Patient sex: M
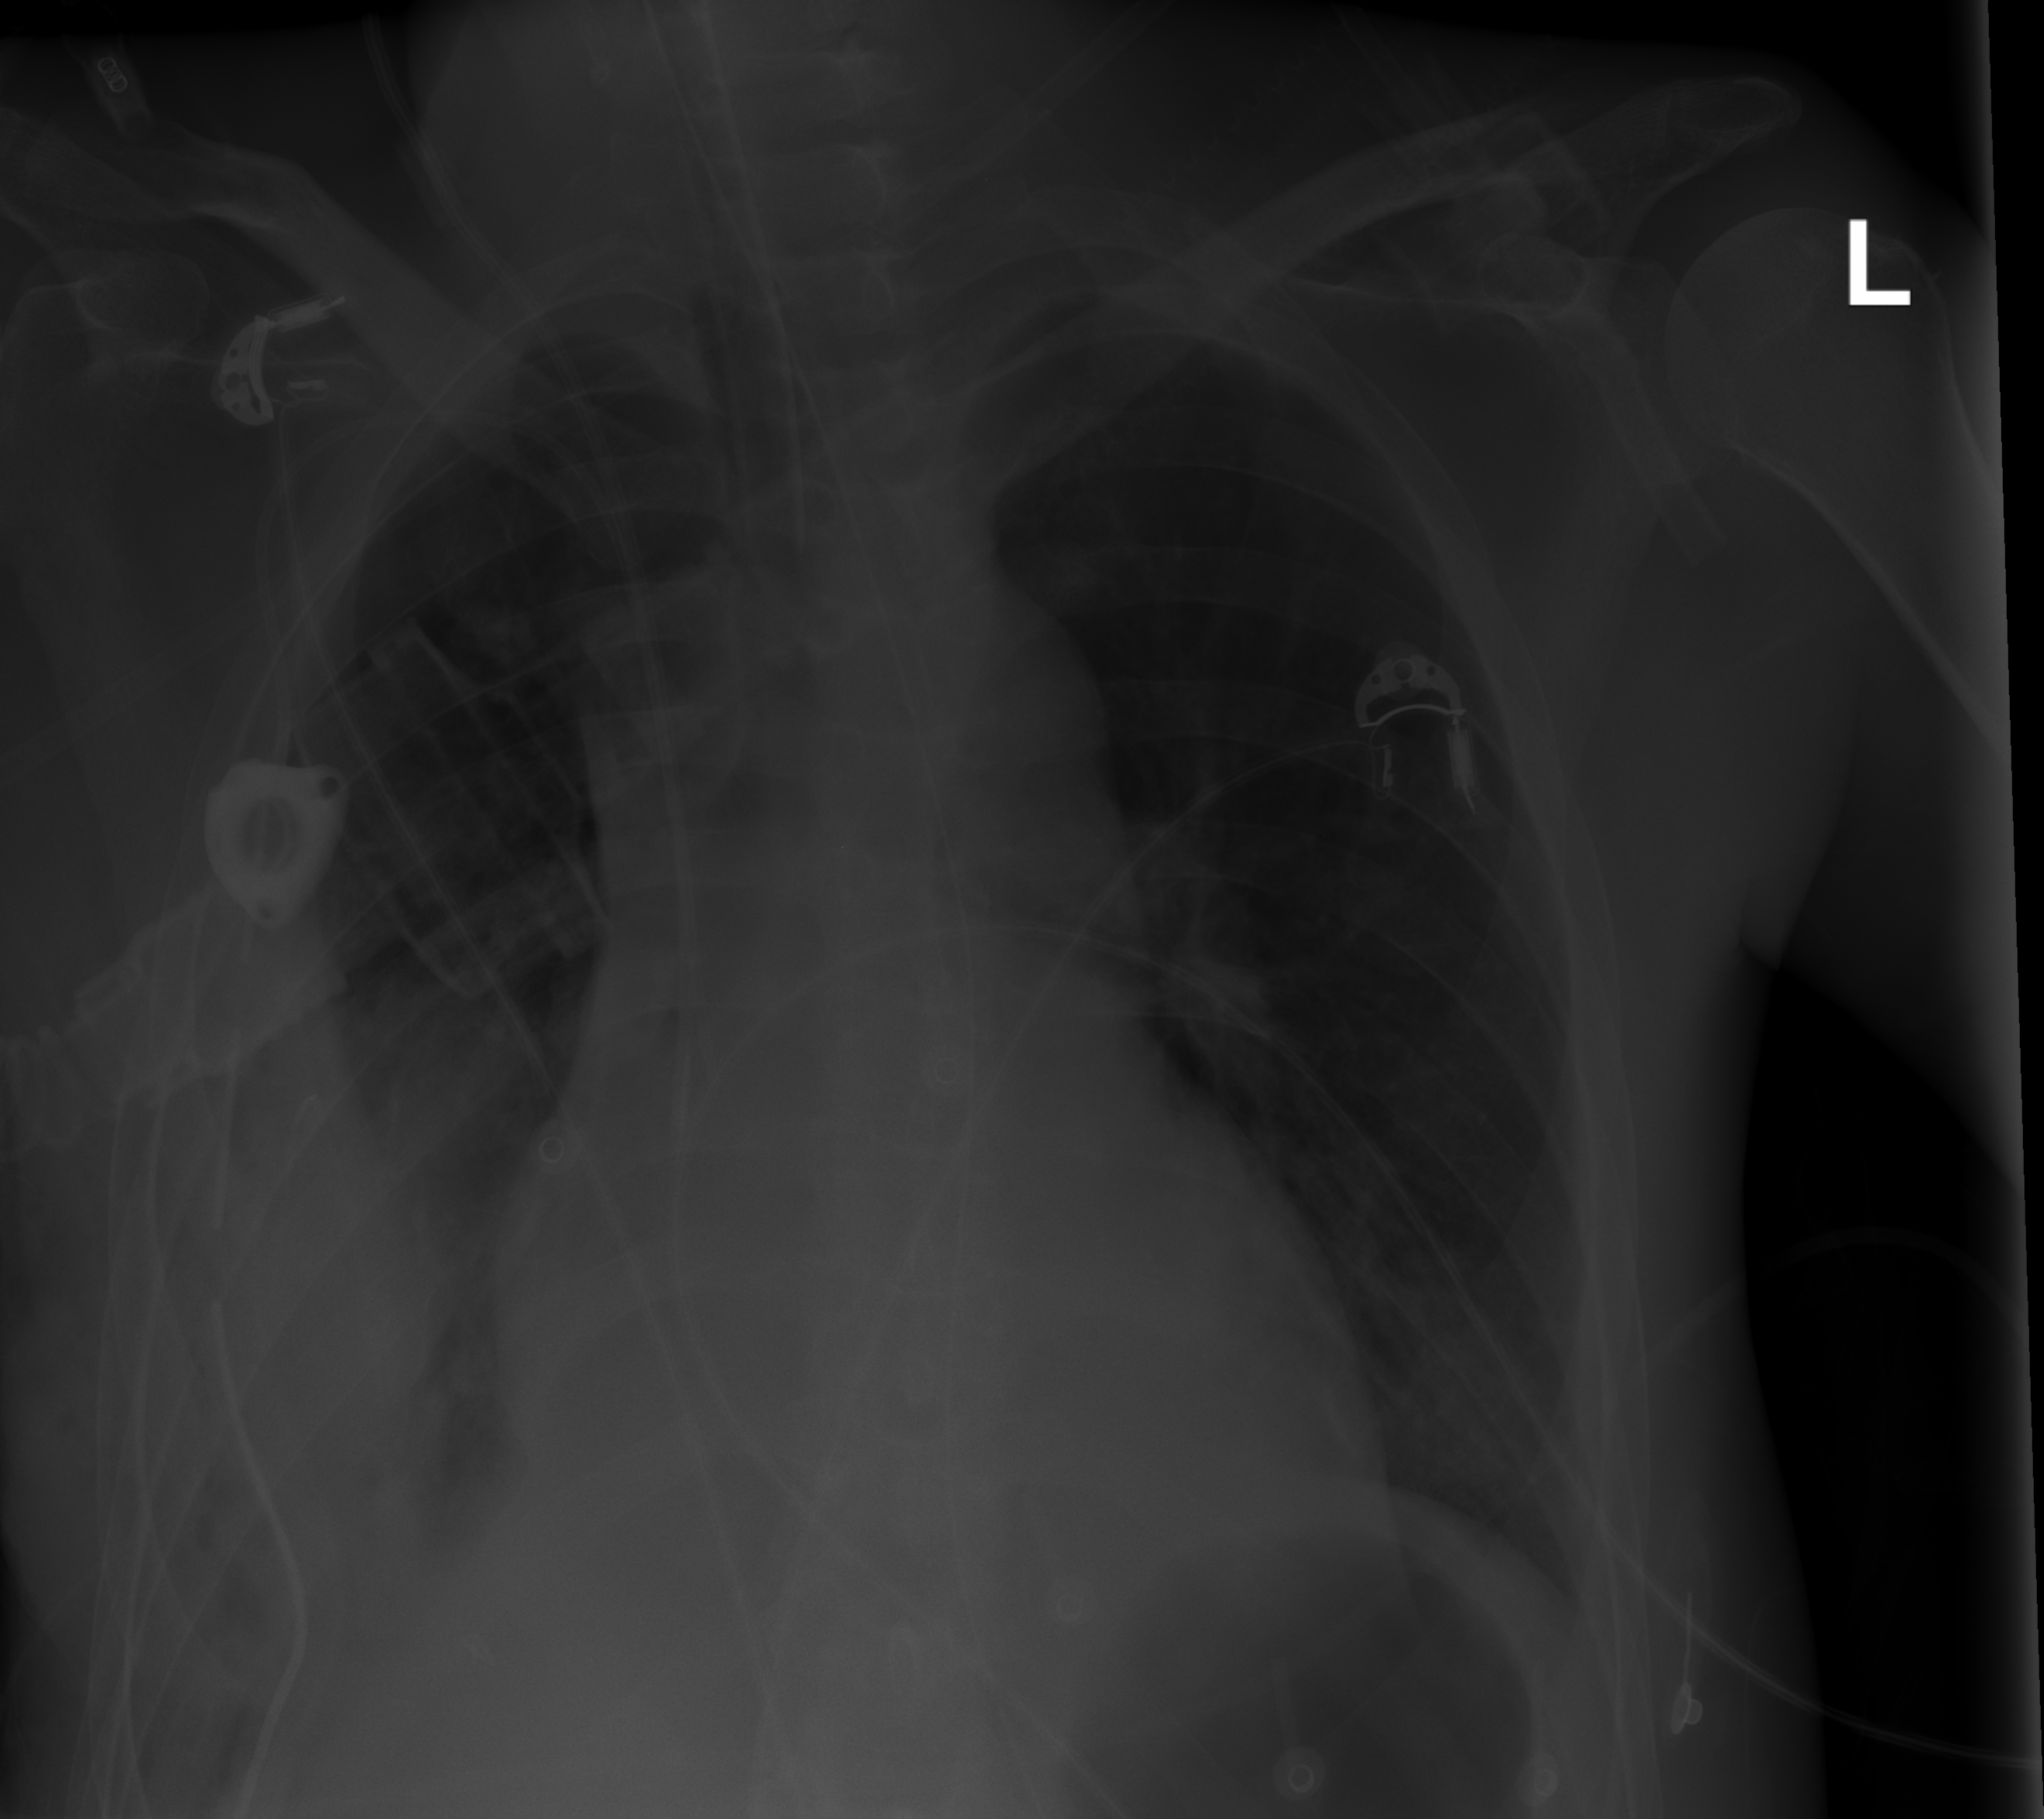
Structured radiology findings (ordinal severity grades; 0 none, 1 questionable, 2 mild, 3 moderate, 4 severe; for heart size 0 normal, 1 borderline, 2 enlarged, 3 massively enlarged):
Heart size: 0
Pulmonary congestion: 0
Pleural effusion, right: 3
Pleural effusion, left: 0
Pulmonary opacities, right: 0
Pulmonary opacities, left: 0
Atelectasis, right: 3
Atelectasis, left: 0